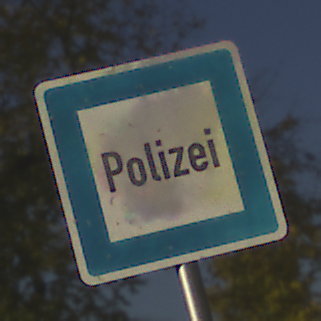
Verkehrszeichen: Polizei
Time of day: SunriseSunset
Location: Outdoor (Urban)
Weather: PartlyCloudy
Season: Autumn
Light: Natural